Question: Under ARC, a block is suspected to cause a retain cycle if you're using 'self' inside the block, for example.
I've seen a <URL>, like this:

How can this workaround prevent a retain cycle?
'weakRequest' is just a pointer to the exact same object referenced by 'request'. When ARC modifies the retain count of 'weakRequest' or 'request', it's affecting the same object.
Then, in the block, there is this strange thing going on:
'''
__strong ASIHTTPRequest *strongRequest = weakRequest;
'''
This is the eqivalent to saying:
'''
ASIHTTPRequest *strongRequest = weakRequest;
[strongRequest retain];
'''
But again: It's one and the same object. Why all these different variable names? They're just pointers!
I never really cared much about blocks and tried to avoid them. But now this made me curious about what everyone is talking about when they say "a block captures the variables". Until today I thought this just means a block will retain every pointer you use which has been defined outside of the scope of the block, meaning that the block just retains whatever object you touch in it's scope.
I did this quick test:
'''
UIView *v = [[UIView alloc] initWithFrame:CGRectMake(100, 100, 100, 100)];
[self.view addSubview:v];
v.backgroundColor = [UIColor orangeColor];
NSLog(@"self = %p", self); // 0x6a12a40
[UIView animateWithDuration:1.5
delay:0
options:UIViewAnimationOptionAllowUserInteraction
animations:^{
UIViewController *my = self;
NSLog(@"my = %p", my); // 0x6a12a40
v.frame = CGRectMake(200, 200, 100, 100);
}
completion:nil];
'''
Like you can see the object itself stays exactly the same. The block does not create a copy. So I can safely assume all the years of C and Objective-C knowledge are still valid:
'''
ASIHTTPRequest *strongRequest = internetRequest;
ASIHTTPRequest *foo = strongRequest;
ASIHTTPRequest *bar = foo;
if (bar == internetRequest) {
NSLog(@"exact same thing, of course");
}
'''
So what is going on there? How can this resolve a retain count if all that's happening is create different pointers to the same object? Why the extra mile of creating those pointers?
Wouldn't this be totally the same thing?
'''
[request setCompletionBlock:^{
NSString *respondeString = [request responseString];
if ([_delegate respondsToSelector:@selector(pingSuccessful:)]) {
[_delegate pingSuccessful:responseString];
}
}];
'''
There must be some secret about Objective-C which explains why duplicating pointers solves memory management problems here. It just doesn't make any sense to me.
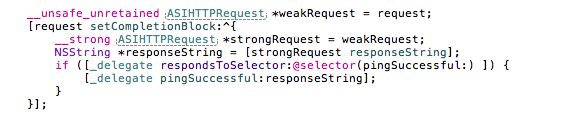
Answer: It actually has nothing to do with ARC, but rather how blocks capture variables. The pointer is duplicated so that the variable captured by the block has the correct ownership qualifier.
>
Right, they both point to the same object, but 'weakRequest' has the '__unsafe_unretained' ownership qualifier, which means that when that variable is captured by the block, its retain count is unchanged.
If 'request' were captured by the block then it would be retained and you would have retain cycle, regardless of whether you're using ARC.
The conversion back to a '__strong' pointer simply keeps that object alive for the duration that block execution.